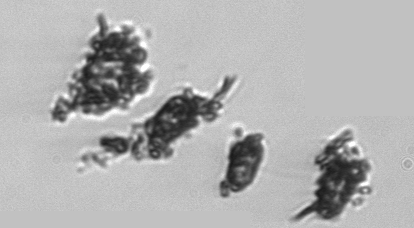
Label: Thalassiosira_TAG_external_detritus